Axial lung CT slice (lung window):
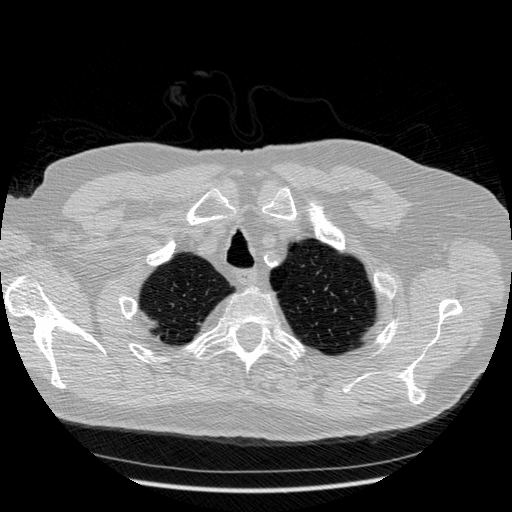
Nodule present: no